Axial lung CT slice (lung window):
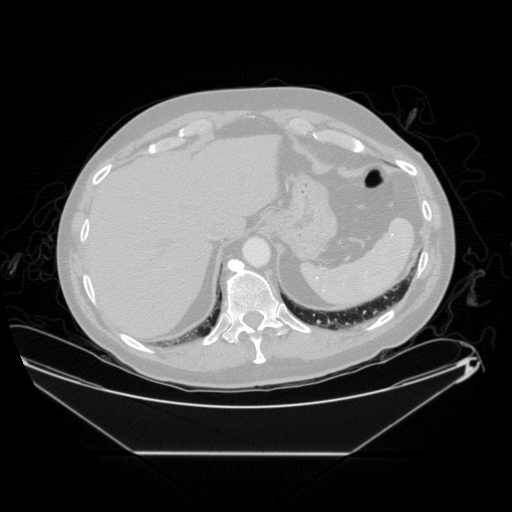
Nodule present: no